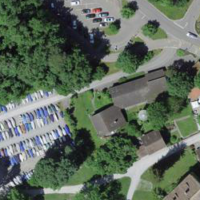
EUNIS habitat code: 53
Species observed at this site:
Allium ursinum
Urtica dioica
Taxus baccata
Plantago major